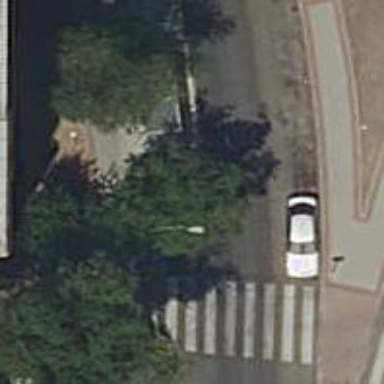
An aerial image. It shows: Public transport stop position.